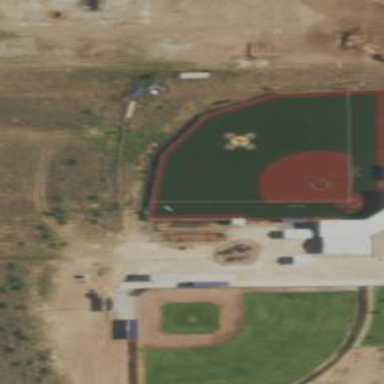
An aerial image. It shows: Softball pitch for leisure sports.